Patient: sex F, age 77
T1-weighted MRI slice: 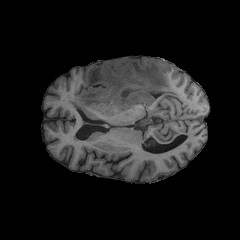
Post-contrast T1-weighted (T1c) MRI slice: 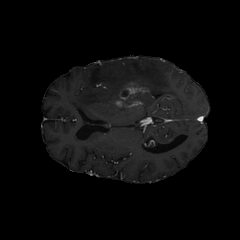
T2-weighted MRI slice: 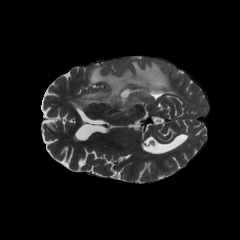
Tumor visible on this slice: yes
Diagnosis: Glioblastoma, IDH-wildtype
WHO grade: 4